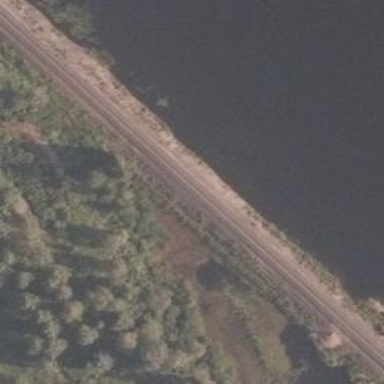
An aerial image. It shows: Continuous rail railway with electrified contact line.